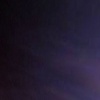
Label: space